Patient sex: M
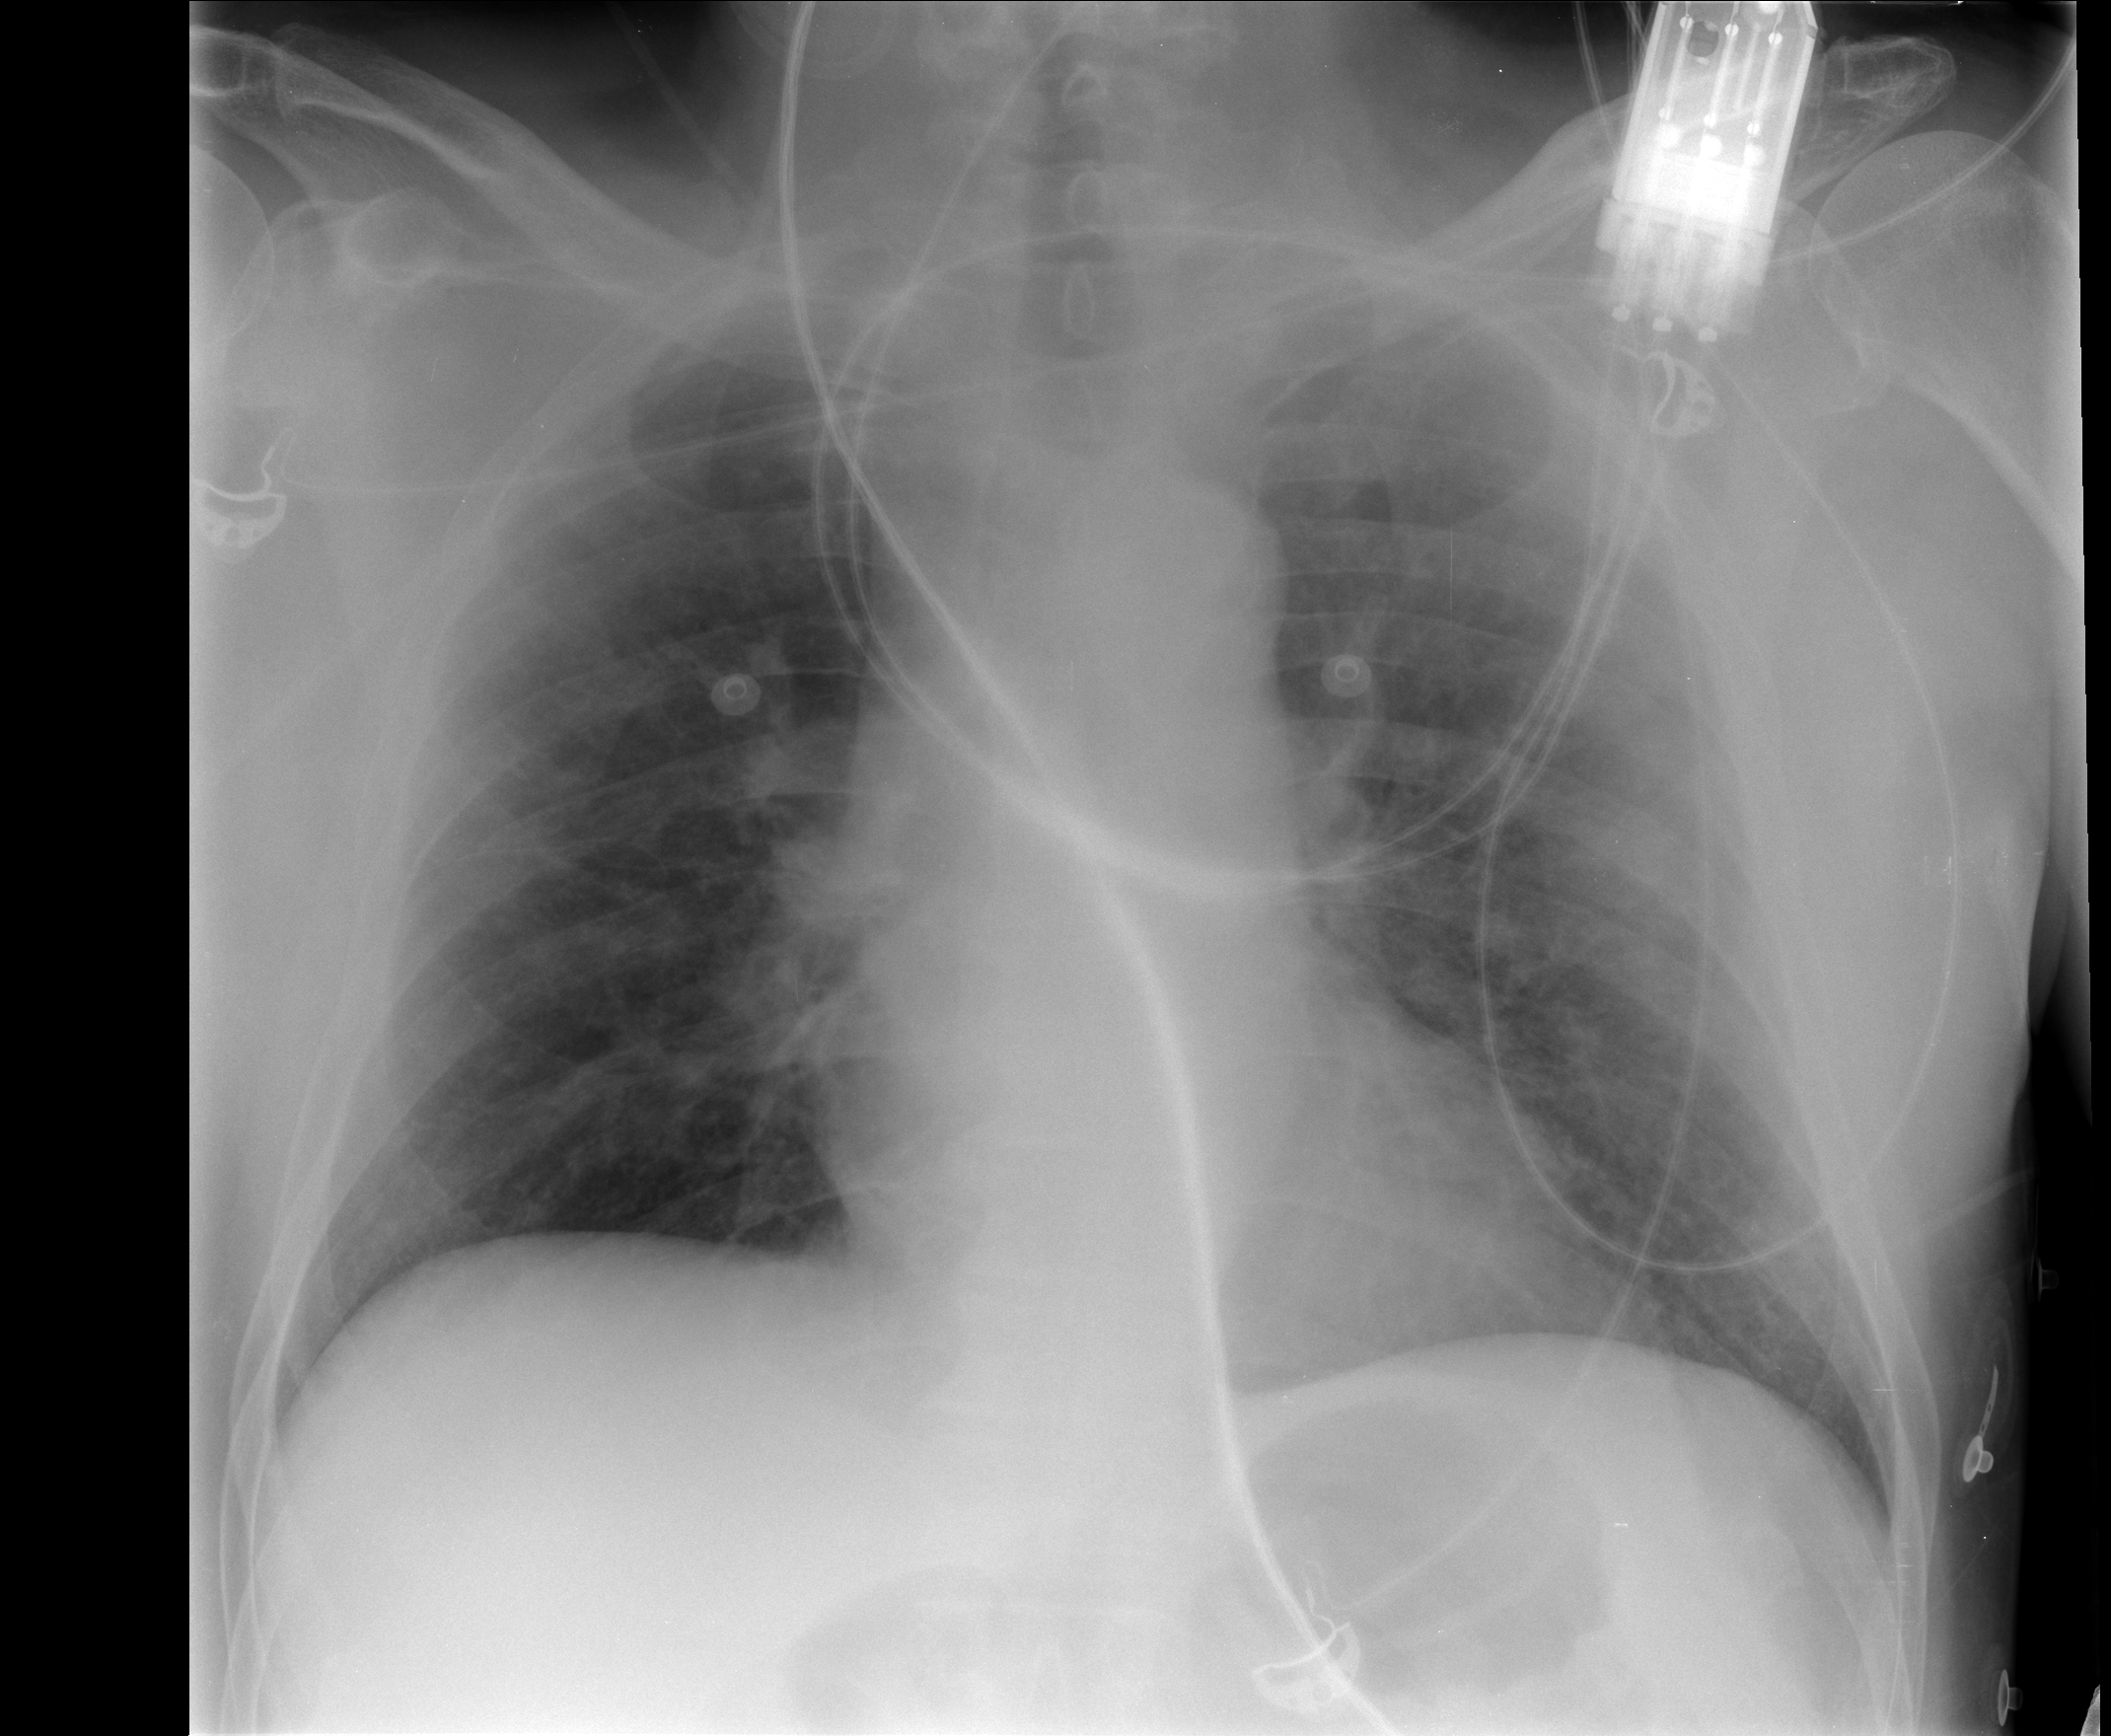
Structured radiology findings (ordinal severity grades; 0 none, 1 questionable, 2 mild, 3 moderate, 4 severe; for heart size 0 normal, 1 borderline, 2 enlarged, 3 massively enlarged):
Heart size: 0
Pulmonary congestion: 2
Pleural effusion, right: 0
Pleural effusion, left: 0
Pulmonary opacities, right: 0
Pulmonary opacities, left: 0
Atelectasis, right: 0
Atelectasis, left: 0